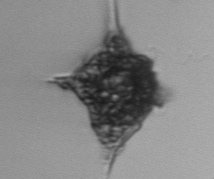
Label: Dictyocha